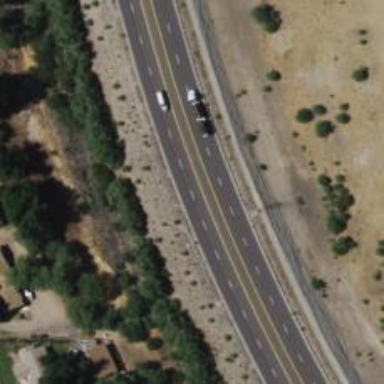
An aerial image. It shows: Trunk highway with expressway features.